Interaction volume radius: 5 \u00c5
Interaction volume height: 10 \u00c5
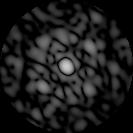
Disorder parameter: 0.7769